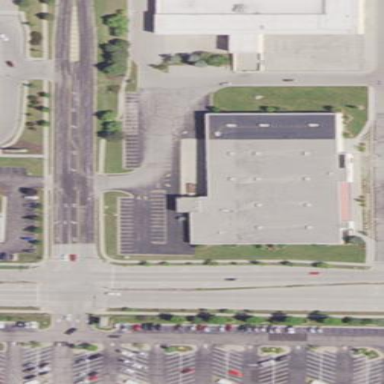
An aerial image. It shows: Building.